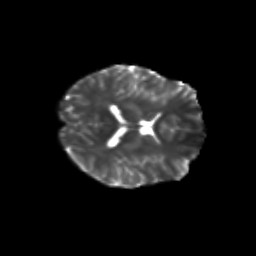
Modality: T2w
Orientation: axial
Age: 24
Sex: female
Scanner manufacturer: siemens
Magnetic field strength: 3 T
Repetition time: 3.5 s
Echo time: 0.113 s